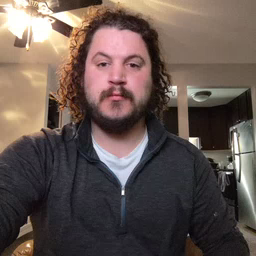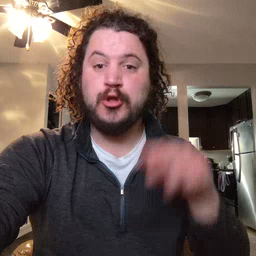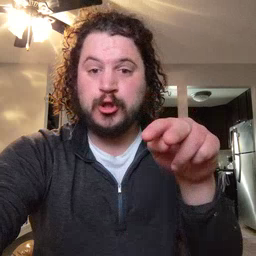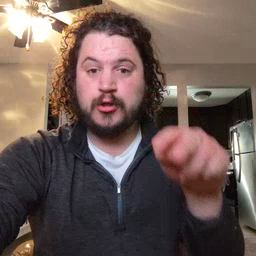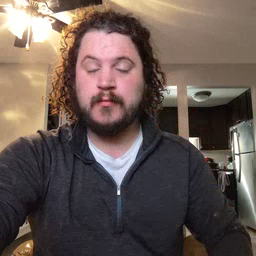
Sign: look